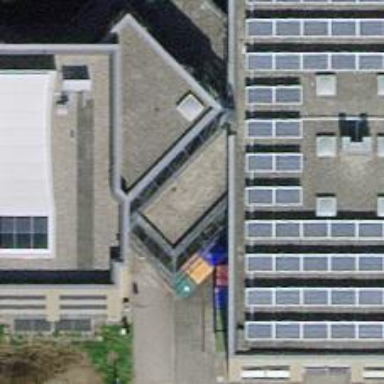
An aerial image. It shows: Building designed for bicycle parking.